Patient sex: M
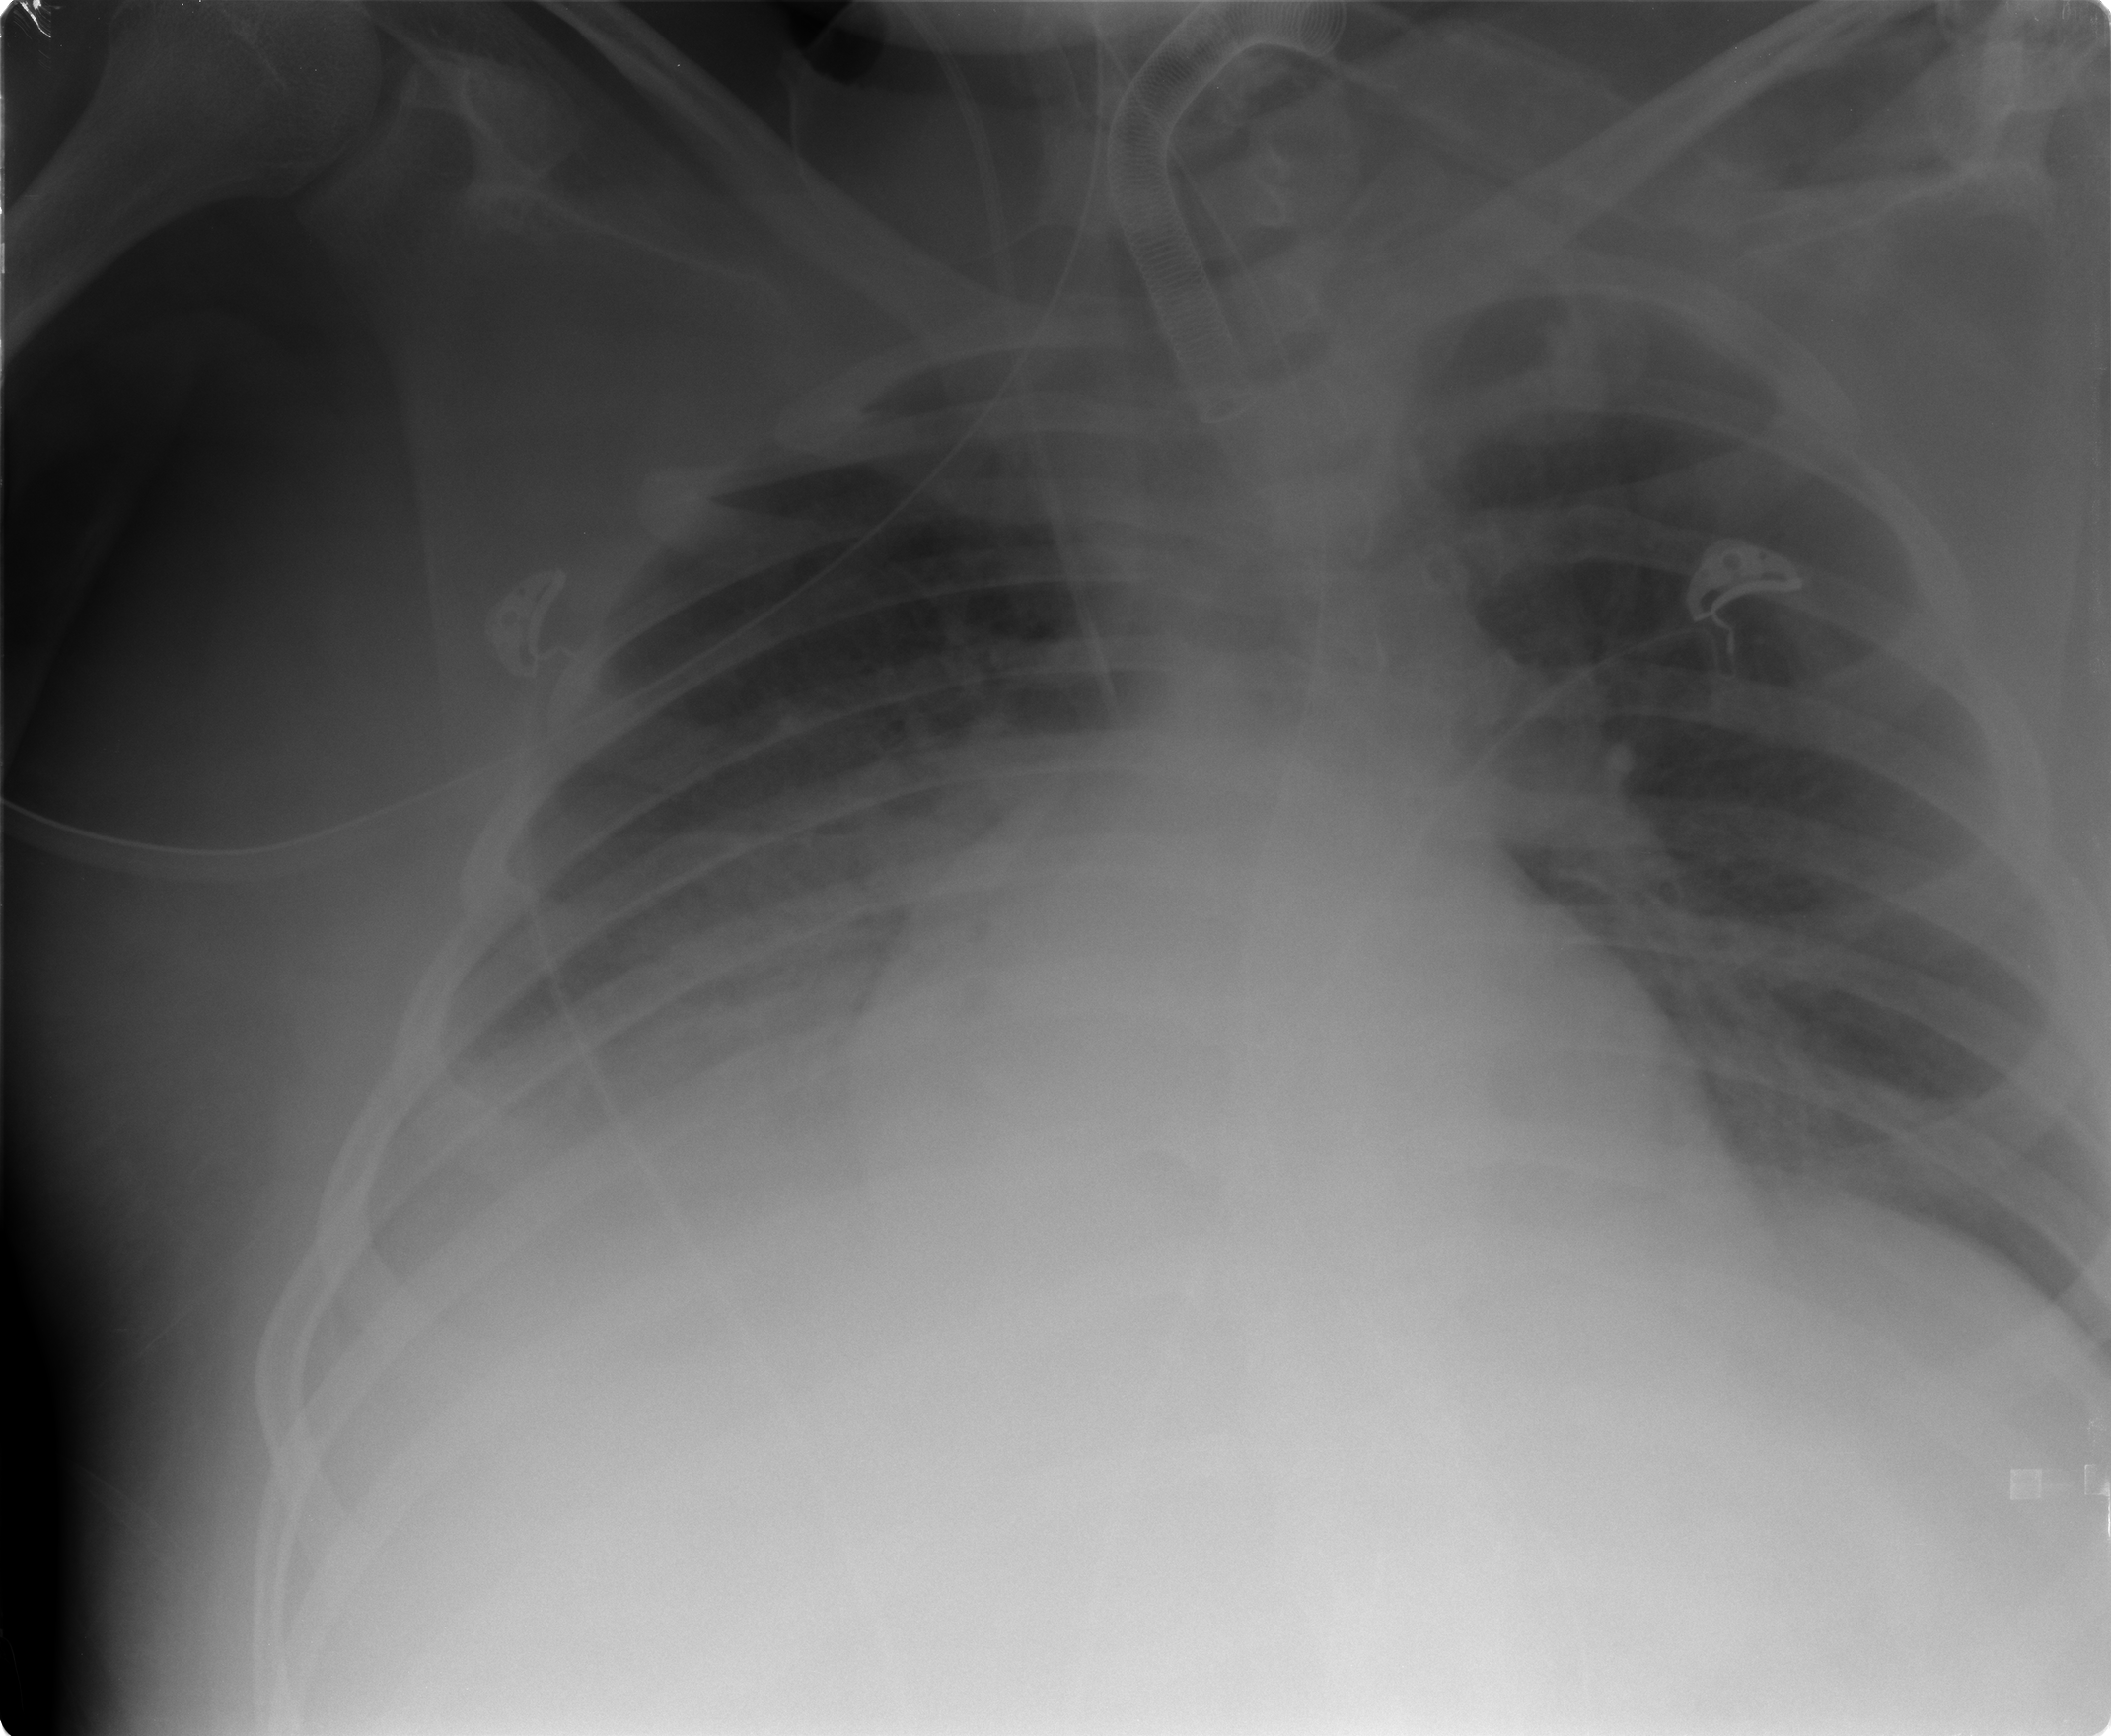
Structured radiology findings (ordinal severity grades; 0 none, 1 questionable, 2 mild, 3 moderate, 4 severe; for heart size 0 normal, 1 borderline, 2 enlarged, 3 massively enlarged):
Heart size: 2
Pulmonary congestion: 0
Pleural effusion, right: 2
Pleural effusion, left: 2
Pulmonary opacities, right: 4
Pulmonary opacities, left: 3
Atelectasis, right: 2
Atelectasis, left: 2